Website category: phone
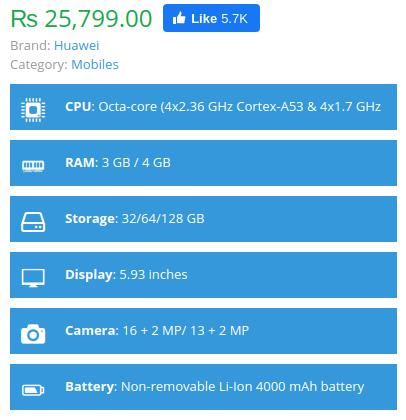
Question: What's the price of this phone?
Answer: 25,799.00

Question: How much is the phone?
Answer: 25,799.00

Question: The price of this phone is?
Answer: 25,799.00

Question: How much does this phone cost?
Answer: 25,799.00

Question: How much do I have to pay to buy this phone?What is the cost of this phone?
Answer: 25,799.00

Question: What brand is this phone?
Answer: Huawei

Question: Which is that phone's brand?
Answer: Huawei

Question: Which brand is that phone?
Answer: Huawei

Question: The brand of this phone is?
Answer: Huawei

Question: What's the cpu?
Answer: Octa-core (4x2.36 GHz Cortex-A53 & 4x1.7 GHz Cortex-A53)

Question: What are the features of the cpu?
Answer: Octa-core (4x2.36 GHz Cortex-A53 & 4x1.7 GHz Cortex-A53)

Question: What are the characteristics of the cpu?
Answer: Octa-core (4x2.36 GHz Cortex-A53 & 4x1.7 GHz Cortex-A53)

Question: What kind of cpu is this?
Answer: Octa-core (4x2.36 GHz Cortex-A53 & 4x1.7 GHz Cortex-A53)

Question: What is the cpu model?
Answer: Octa-core (4x2.36 GHz Cortex-A53 & 4x1.7 GHz Cortex-A53)

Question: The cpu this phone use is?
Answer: Octa-core (4x2.36 GHz Cortex-A53 & 4x1.7 GHz Cortex-A53)

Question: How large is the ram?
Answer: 3 GB / 4 GB

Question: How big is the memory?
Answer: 3 GB / 4 GB

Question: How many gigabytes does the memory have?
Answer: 3 GB / 4 GB

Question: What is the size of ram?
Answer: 3 GB / 4 GB

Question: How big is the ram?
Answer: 3 GB / 4 GB

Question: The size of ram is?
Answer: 3 GB / 4 GB

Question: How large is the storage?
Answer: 32/64/128 GB

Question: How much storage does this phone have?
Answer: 32/64/128 GB

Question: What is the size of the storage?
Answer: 32/64/128 GB

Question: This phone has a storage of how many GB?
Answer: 32/64/128 GB

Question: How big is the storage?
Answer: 32/64/128 GB

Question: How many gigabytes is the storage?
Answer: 32/64/128 GB

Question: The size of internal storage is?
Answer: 32/64/128 GB

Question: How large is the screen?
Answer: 5.93 inches

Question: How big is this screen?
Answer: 5.93 inches

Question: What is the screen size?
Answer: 5.93 inches

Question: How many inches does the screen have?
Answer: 5.93 inches

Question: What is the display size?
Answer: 5.93 inches

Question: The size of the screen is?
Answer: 5.93 inches

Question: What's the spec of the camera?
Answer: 16 + 2 MP/ 13 + 2 MP

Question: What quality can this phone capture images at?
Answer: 16 + 2 MP/ 13 + 2 MP

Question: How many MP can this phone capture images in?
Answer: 16 + 2 MP/ 13 + 2 MP

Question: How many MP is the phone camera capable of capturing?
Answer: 16 + 2 MP/ 13 + 2 MP

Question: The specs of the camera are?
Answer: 16 + 2 MP/ 13 + 2 MP

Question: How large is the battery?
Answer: Non-removable Li-Ion 4000 mAh battery

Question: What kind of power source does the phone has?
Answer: Non-removable Li-Ion 4000 mAh battery

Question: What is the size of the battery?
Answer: Non-removable Li-Ion 4000 mAh battery

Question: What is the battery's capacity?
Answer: Non-removable Li-Ion 4000 mAh battery

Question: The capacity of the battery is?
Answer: Non-removable Li-Ion 4000 mAh battery